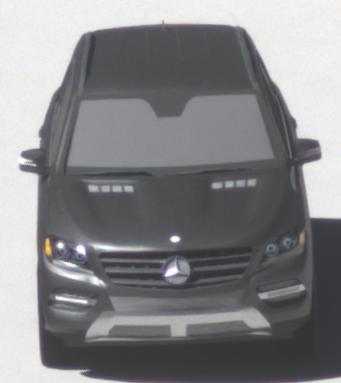
Make: Mercedes-Benz
Model: ML 350
Detailed model: M-Class (166)
Model produced from: 2011/11
Model produced until: 2014/10
Doors: 5
Color: gray
Road condition: dry road
Daytime: midday
Contrast: high contrast